Interaction volume radius: 5 \u00c5
Interaction volume height: 10 \u00c5
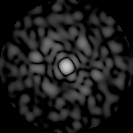
Disorder parameter: 0.8358